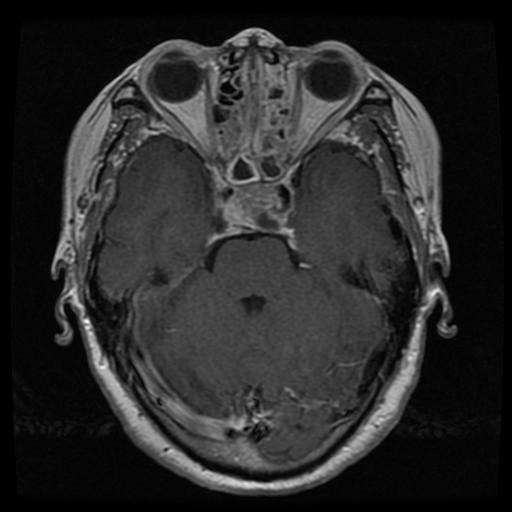
Label: pituitary